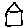
Label: house